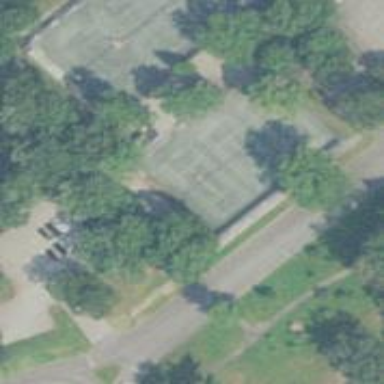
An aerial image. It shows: Paved tennis court.